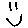
Label: smiley face